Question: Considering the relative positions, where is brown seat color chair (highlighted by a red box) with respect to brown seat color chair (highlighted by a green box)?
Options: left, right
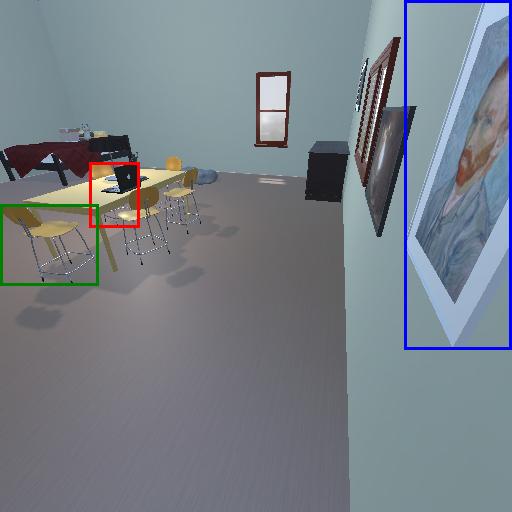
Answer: left